Question: . Requesting the page(on HTTP or WebPage), it is very slow or even crash unless i load my JSON with fewer data. I really need to solve this since sooner or later i will be using large amount of data frequently. Here are my JSON data. --->>>

Notes:
1. The JSON loads only String and Integer.
2. I used to view my JSON in JSONView more like treeview using plugin
from GoogleChrome.
I am using angular and nodejs. tq
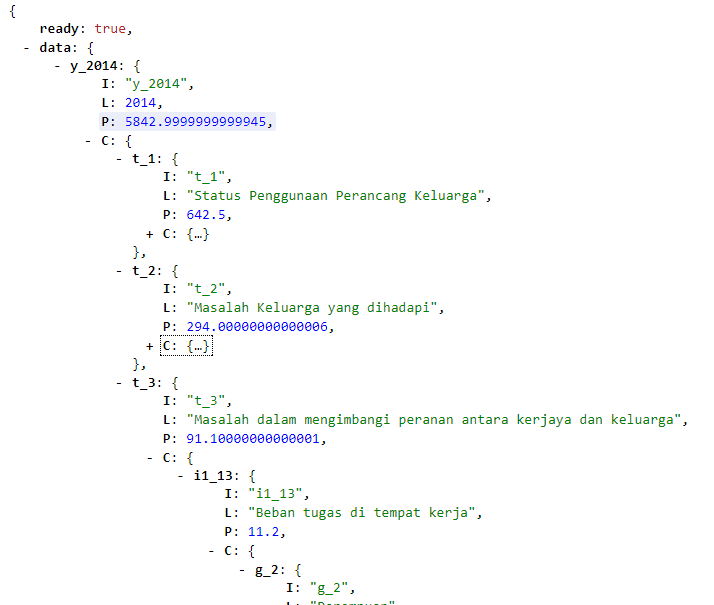
Answer: I had a similar issue once. My solutions may make the UI change.
1. Pagination
I doubt you can display that much data at one time, so the strategy should be divising your data in small amounts and then only load more when the client ask for it.
This way, the whole data is no longer stored in RAM as it is currently. This is how forums works (only 20 topics at a time).
You can use pagination in a classic way (button with page number, like google), or in an infinite scroll way, as you want.
For that you need to adapt your api and keep track of the index of the pages you already loaded at every moment in your Front. There are plenty of examples in AngularJS.
1. Only show the beginning of the data
When you look at Facebook comments, you may have a "show more" button. In their case, maybe it's to not break the UI, but it can also be used to not overload data.
You can display only the main lines of your datae (titles or somewhat) and add a button so the user can load more details if they want.
In your data model, the cost seems to be on the second level of "C". Just load data untill this second level, and download the remaining part () only if the user asks for.
Once again, no need to overload, your client's RAM will be thankfull, and your client's mobile 3G too.
1. Optimize your data stucture
- <URL>
> Remove the "I" as you can use Object.keys() to get key name.
-
If I see any other ideas, I'll edit this post later.